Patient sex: F
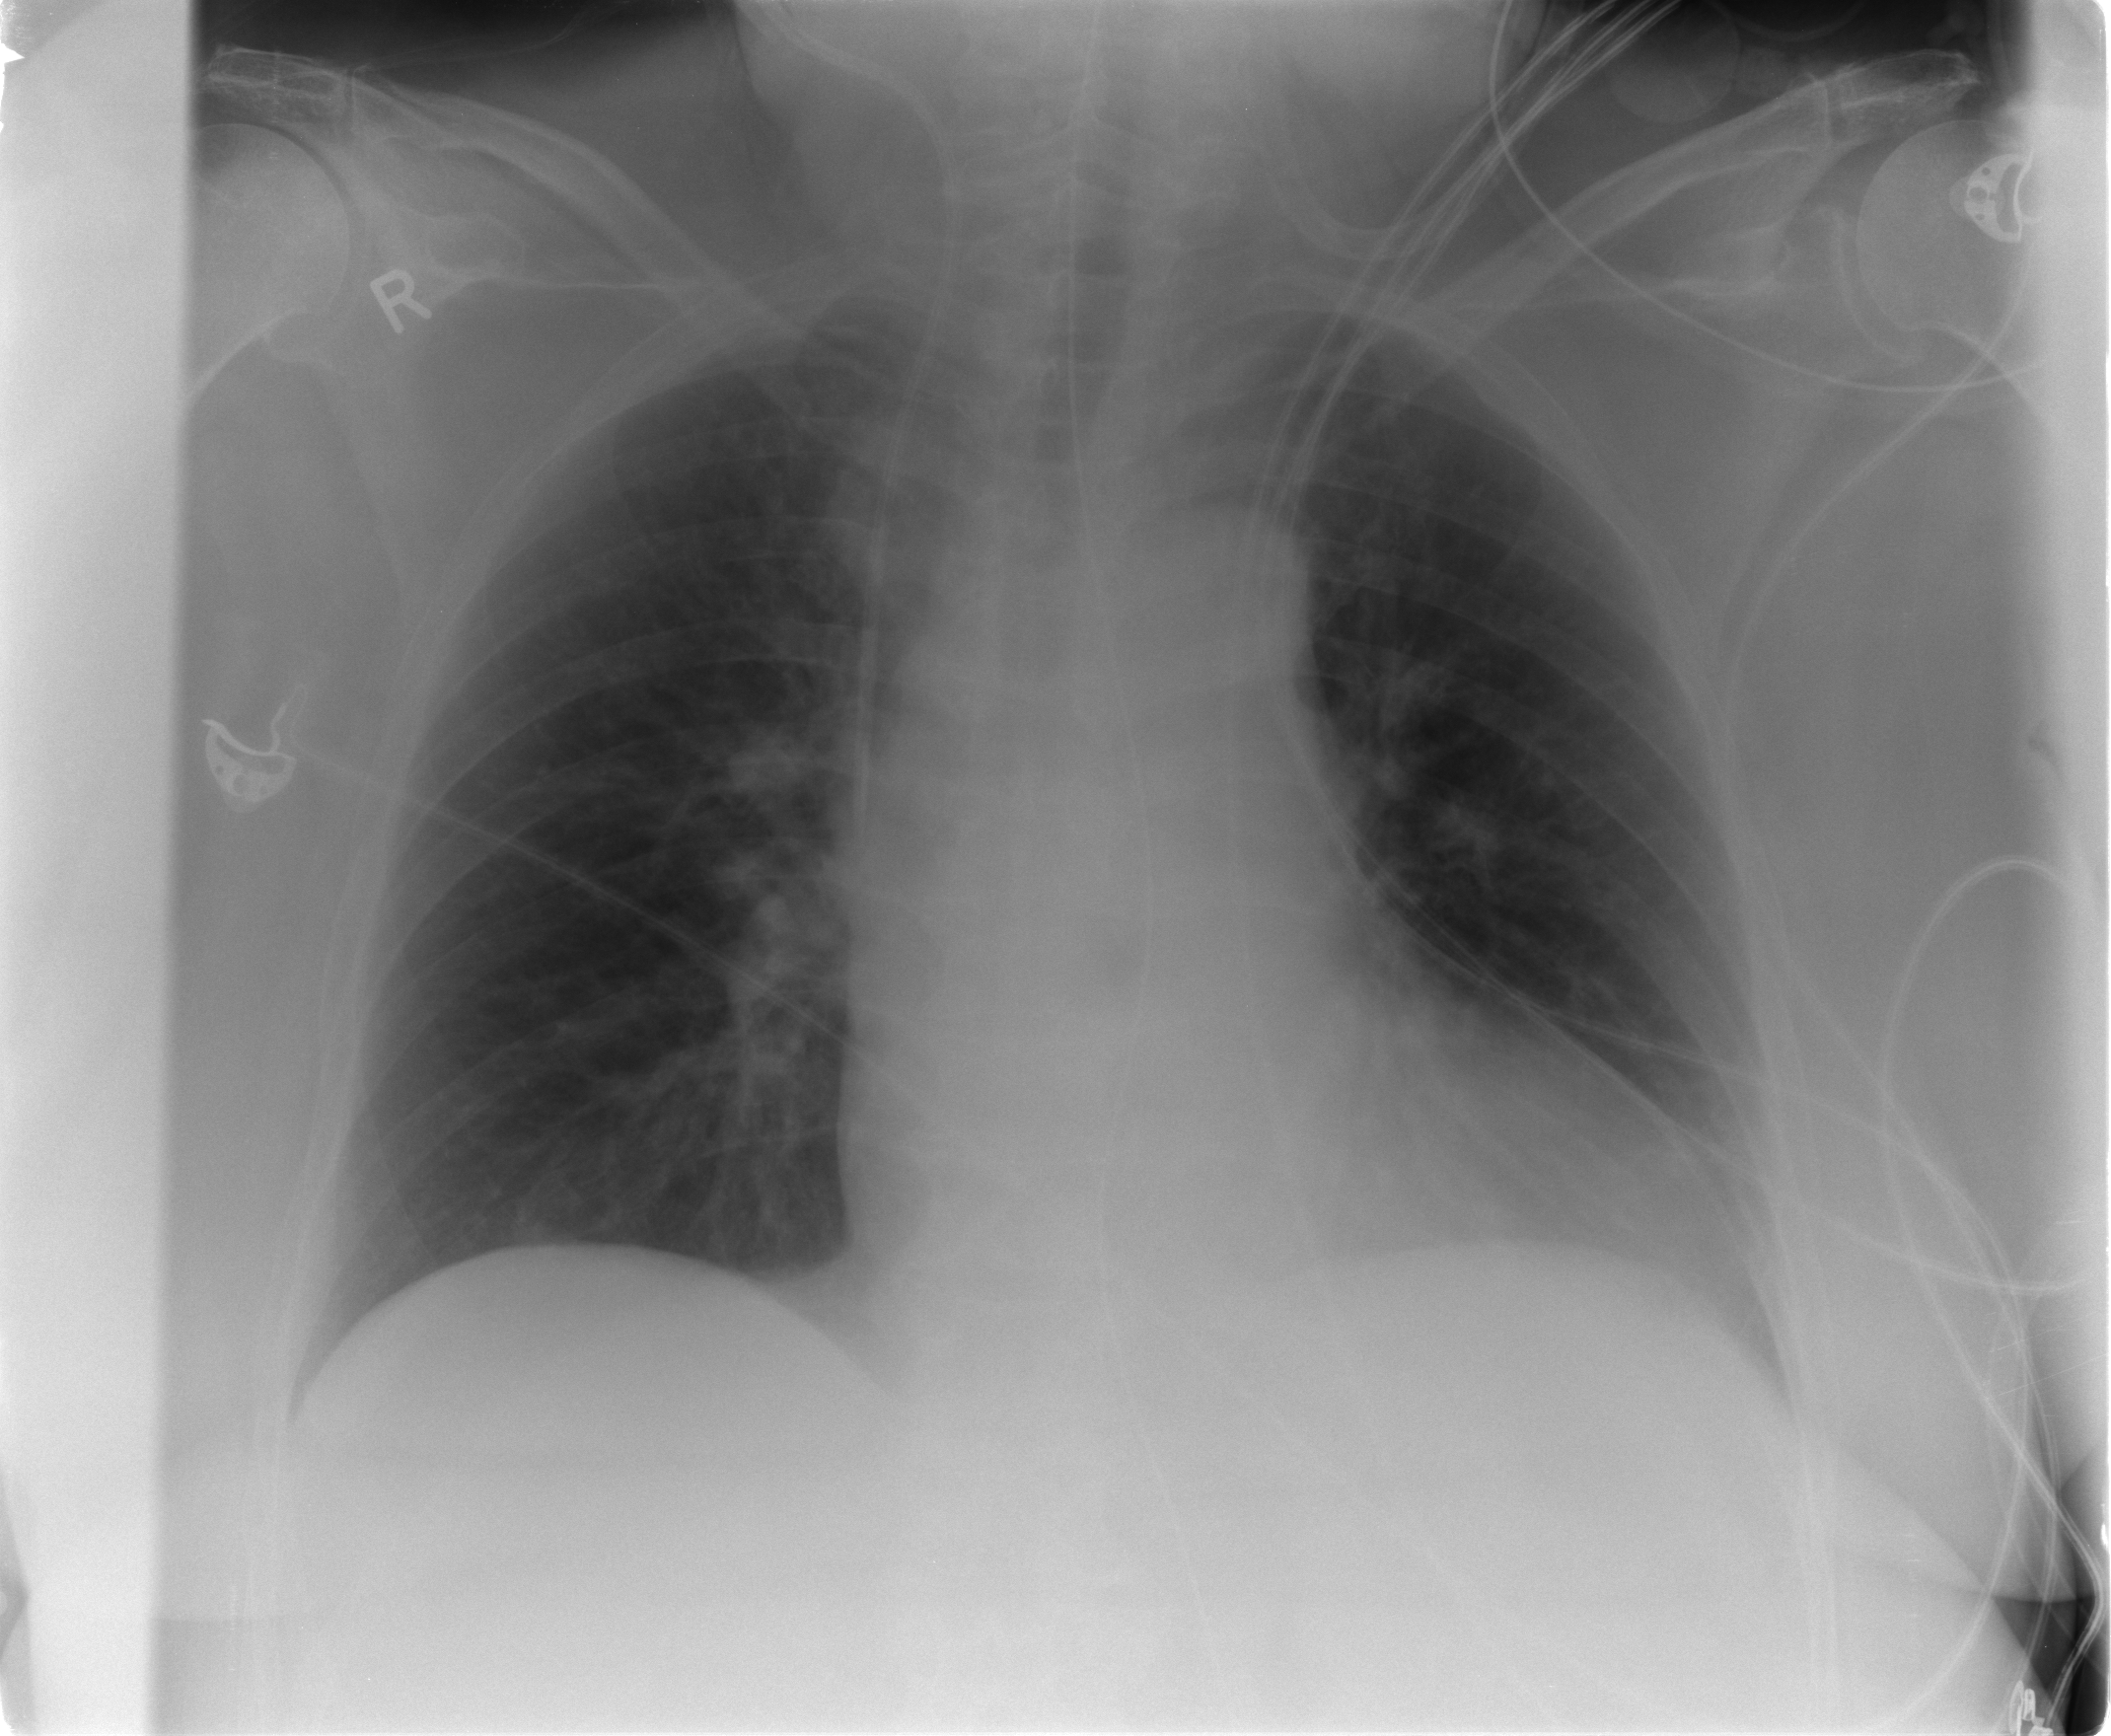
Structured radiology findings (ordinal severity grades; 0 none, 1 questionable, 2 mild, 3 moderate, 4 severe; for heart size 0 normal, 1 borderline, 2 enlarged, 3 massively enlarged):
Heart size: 2
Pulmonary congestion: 2
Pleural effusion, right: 0
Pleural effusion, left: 1
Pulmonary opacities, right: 0
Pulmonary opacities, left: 0
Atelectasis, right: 0
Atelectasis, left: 2